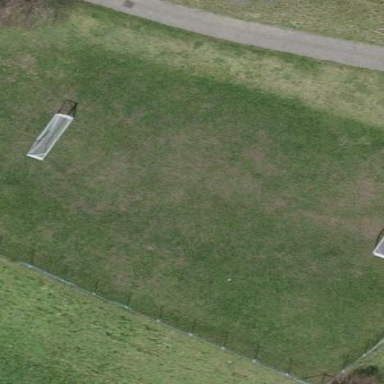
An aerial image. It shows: Soccer pitch for leisure land activities.